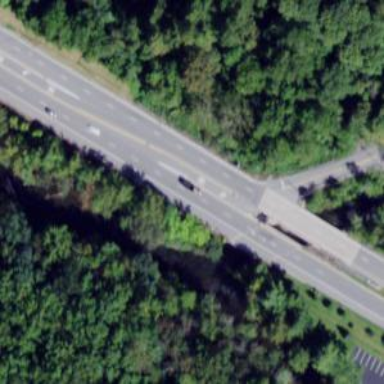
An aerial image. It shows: Trunk link highway.